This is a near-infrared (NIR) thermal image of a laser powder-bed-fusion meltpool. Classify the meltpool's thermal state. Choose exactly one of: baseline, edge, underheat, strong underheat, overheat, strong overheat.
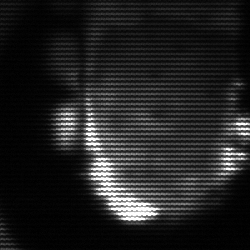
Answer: baseline